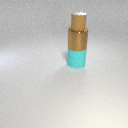
small brown rubber cylinder above large cyan rubber cylinder